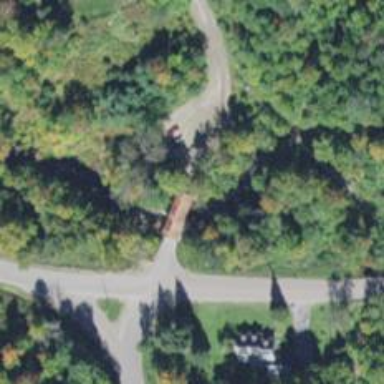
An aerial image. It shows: Covered bridge on residential road.